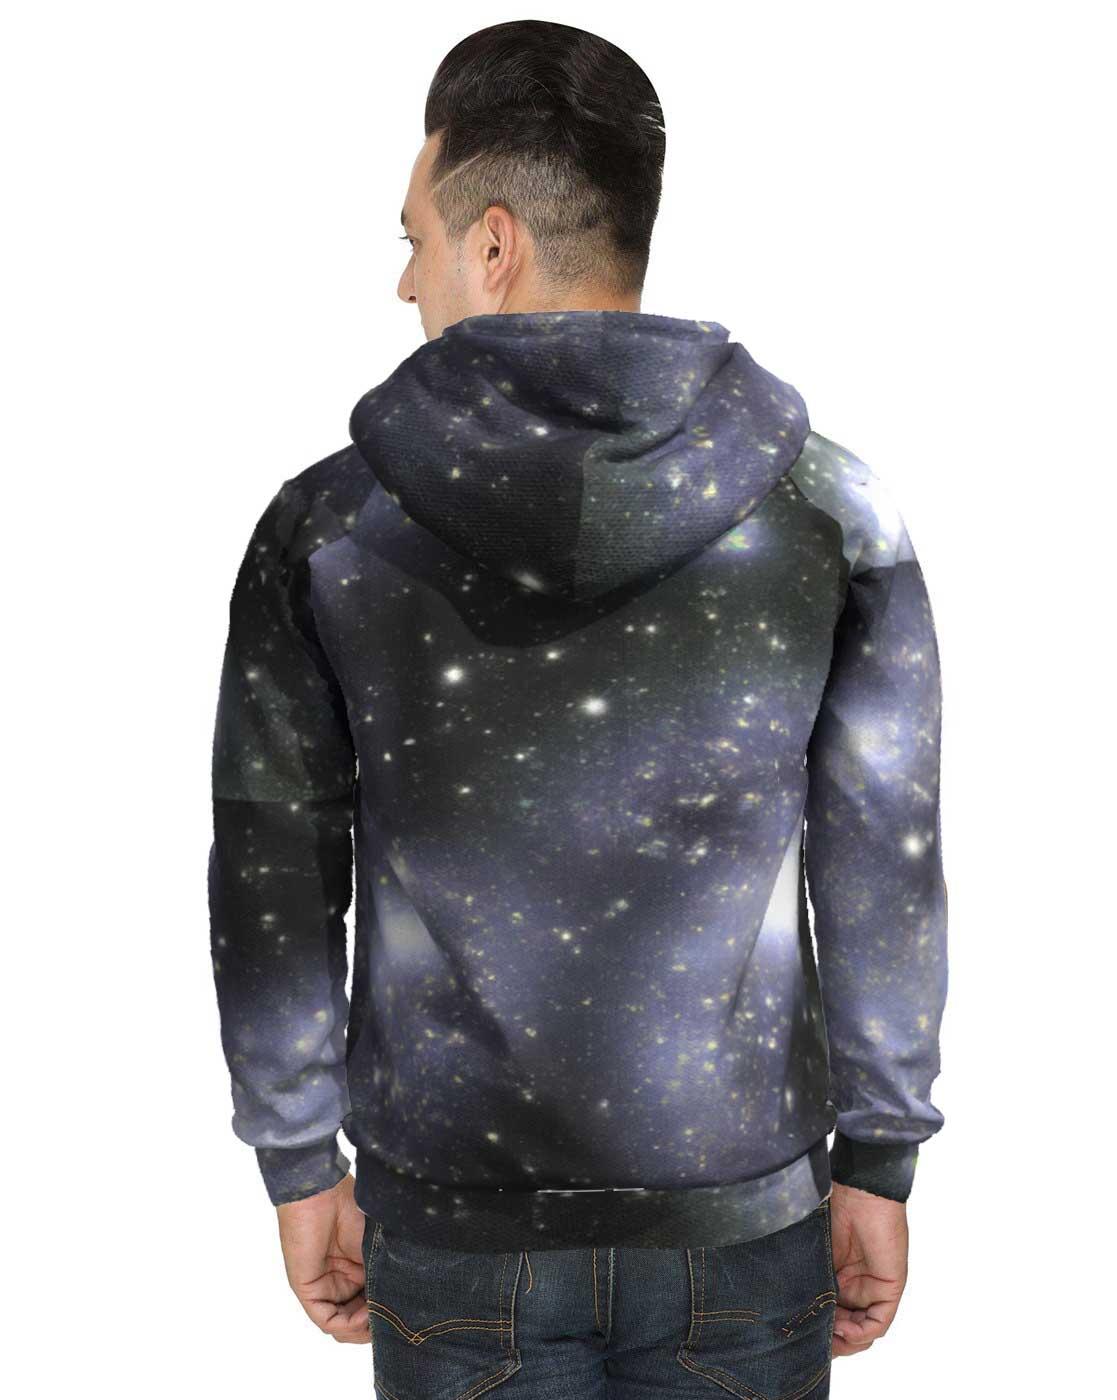
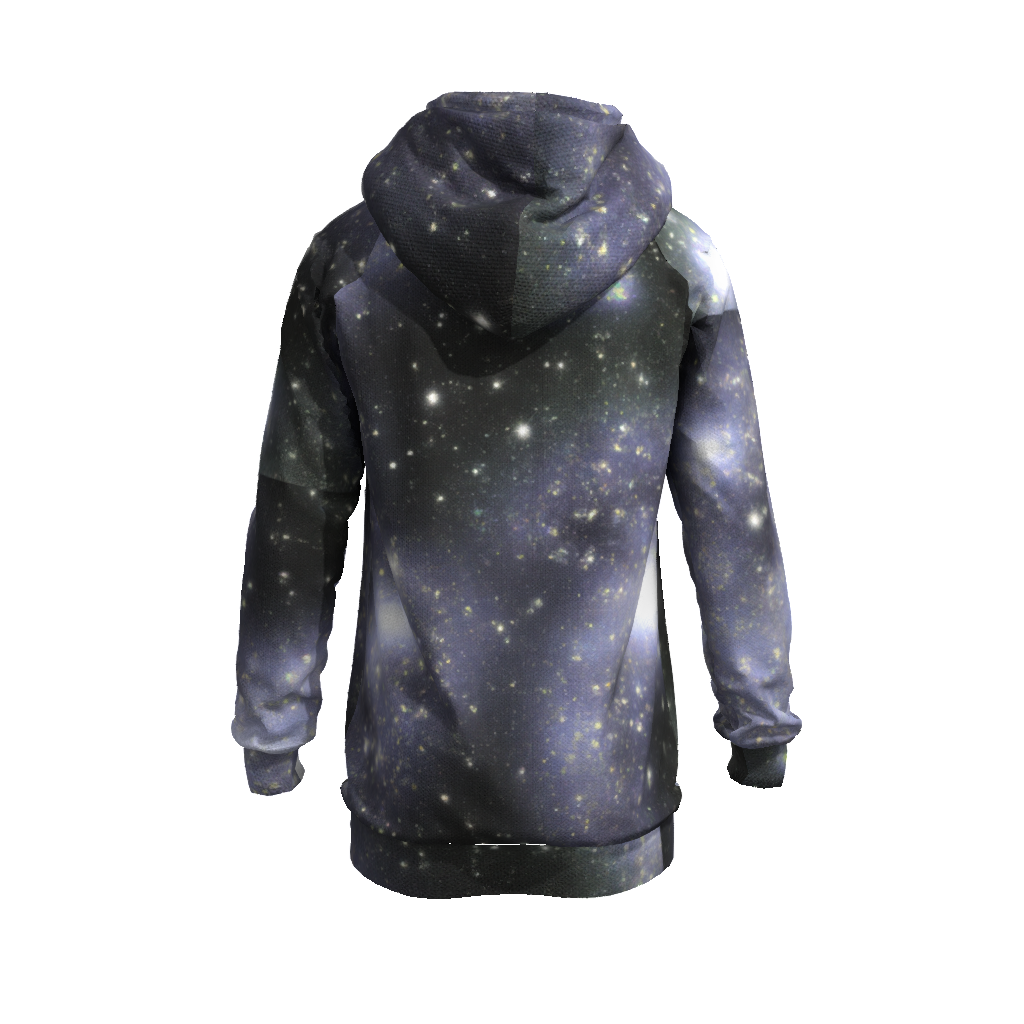
Clothing description: black starry sky zip hood